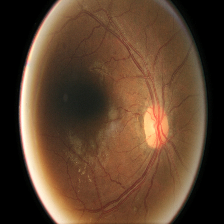
Diabetic retinopathy grade: Moderate